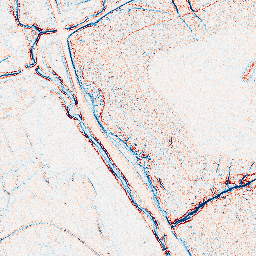
Category: edge_preserving
Decomposition family: anisotropic_diffusion
Decomposition parameters: iterations: 5
kappa: 50
gamma: 0.05
Upsampling method: bicubic_16x
Upsampling parameters: scale: 16
Upsampling scale: 16